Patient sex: M
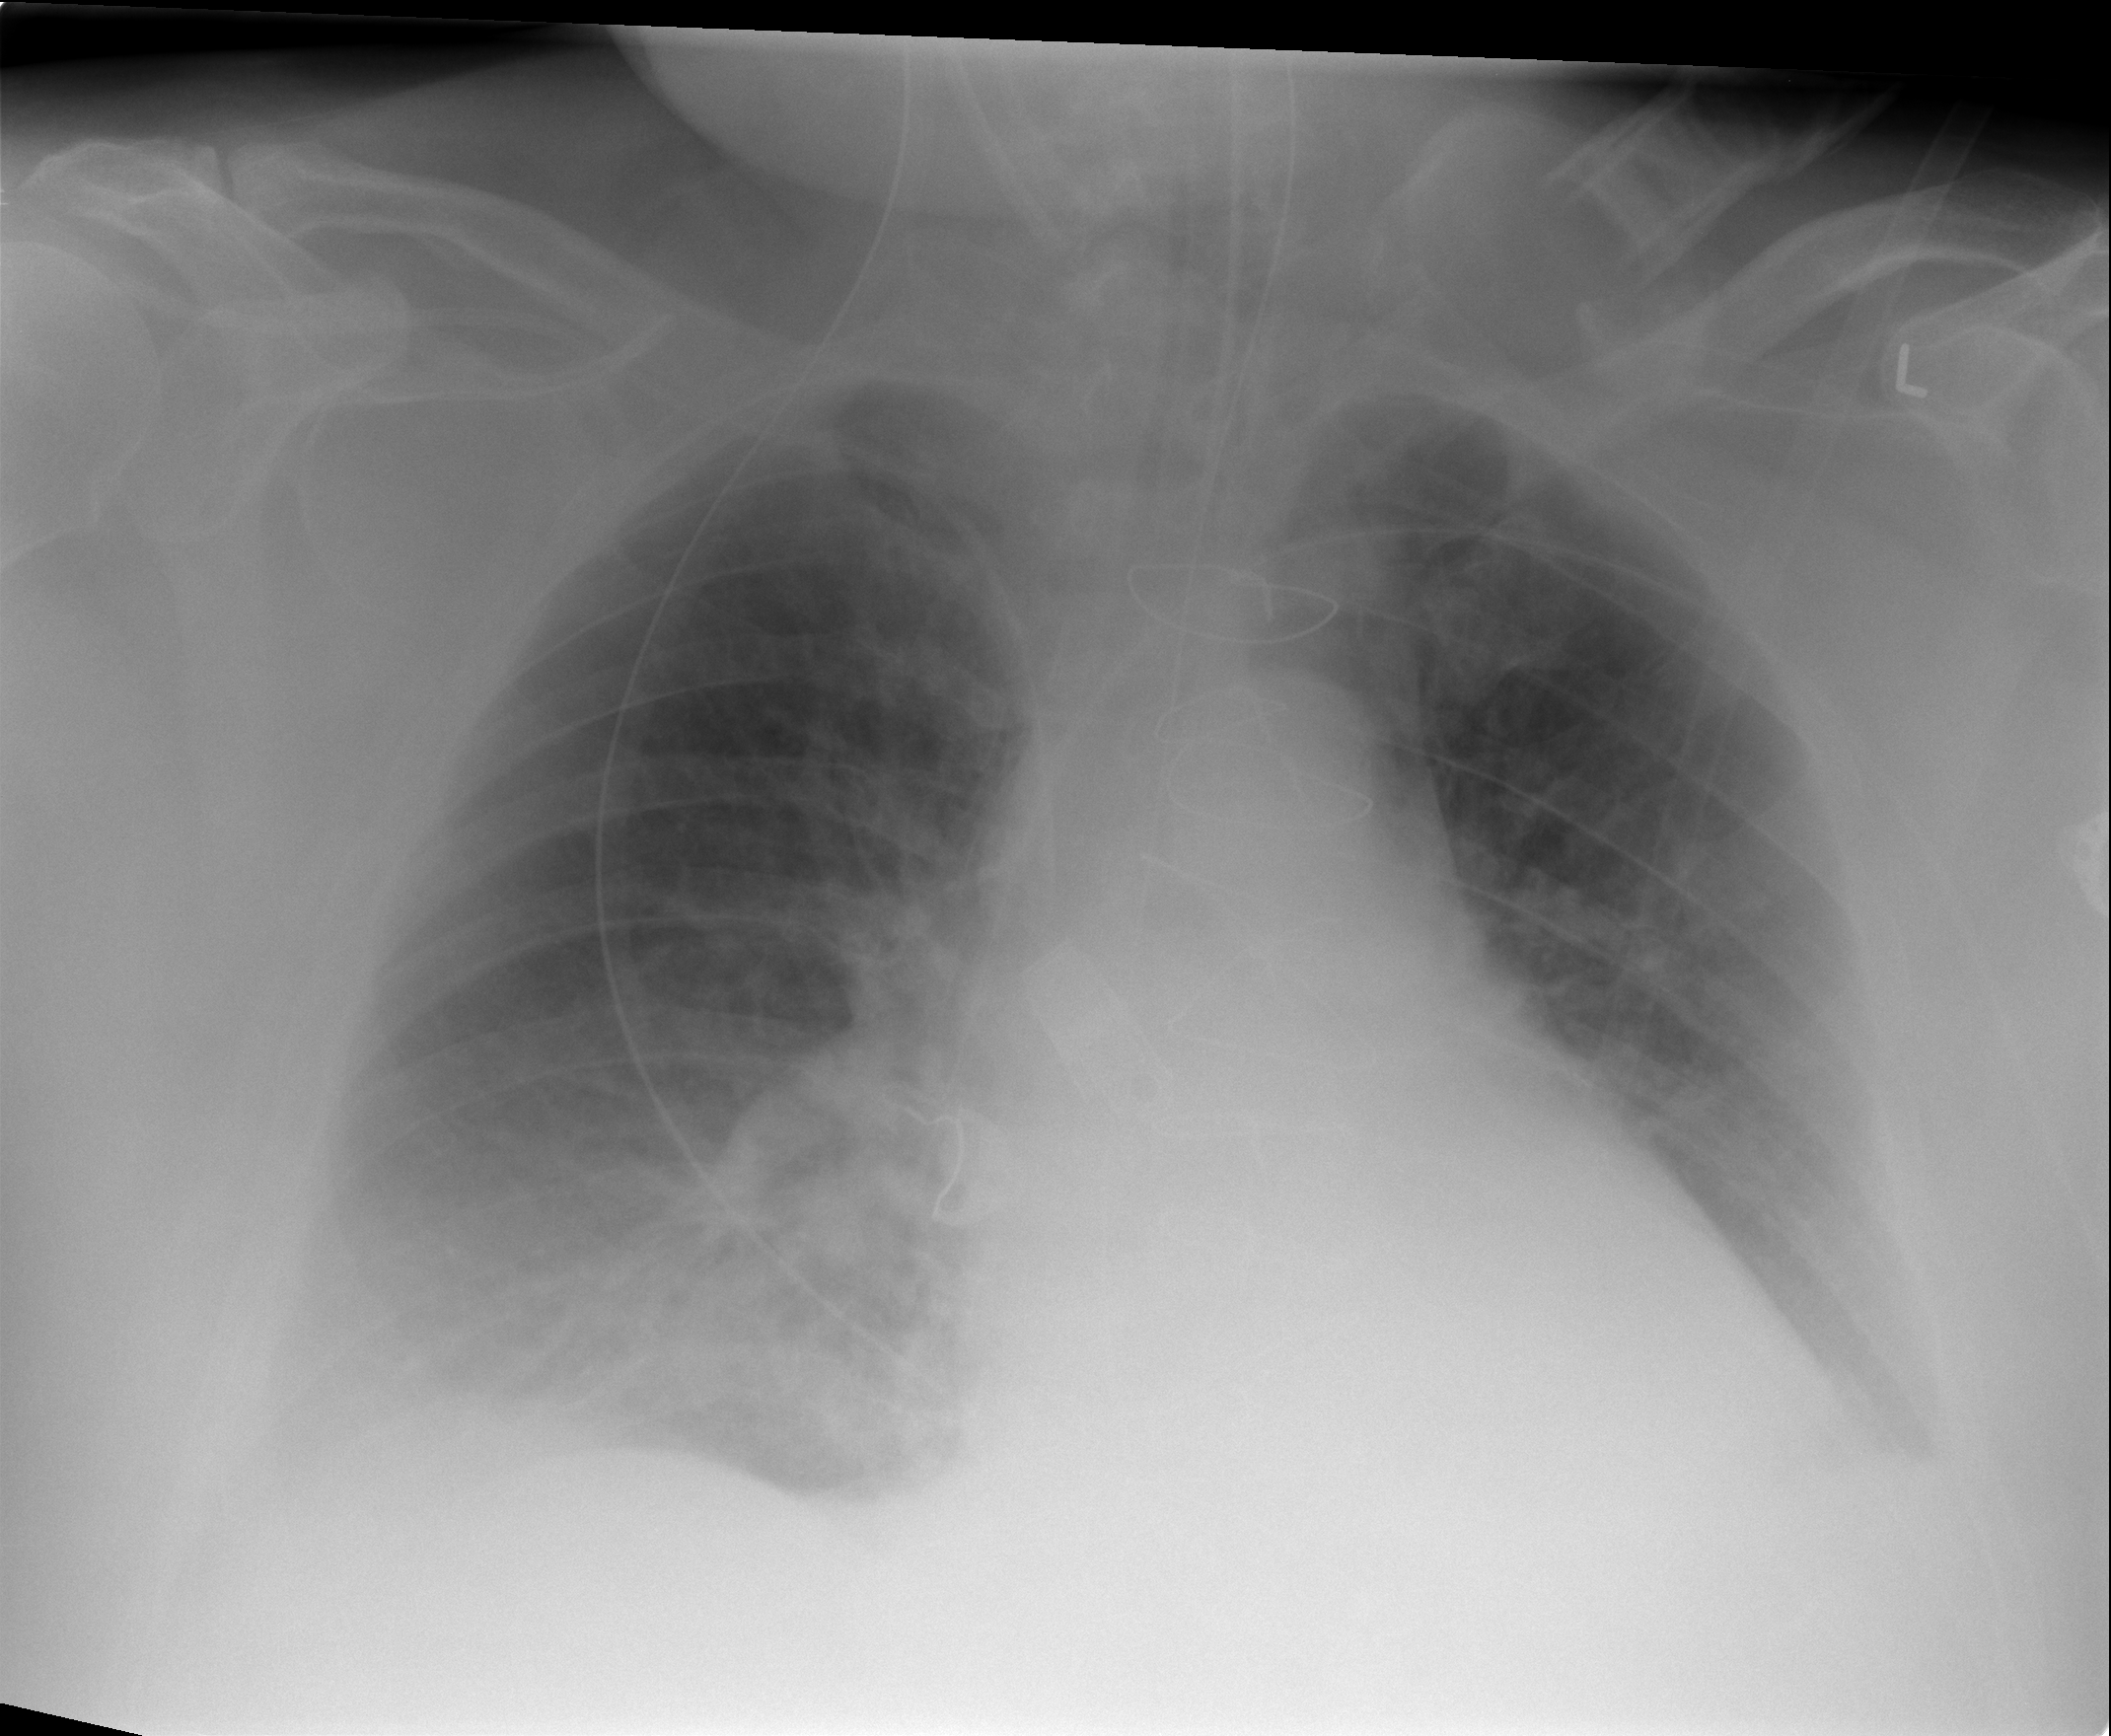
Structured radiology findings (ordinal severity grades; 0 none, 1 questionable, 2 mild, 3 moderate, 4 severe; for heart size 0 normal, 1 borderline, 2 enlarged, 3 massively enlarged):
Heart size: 1
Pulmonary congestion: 1
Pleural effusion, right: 2
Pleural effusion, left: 2
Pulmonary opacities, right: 1
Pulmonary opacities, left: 1
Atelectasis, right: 2
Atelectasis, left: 2